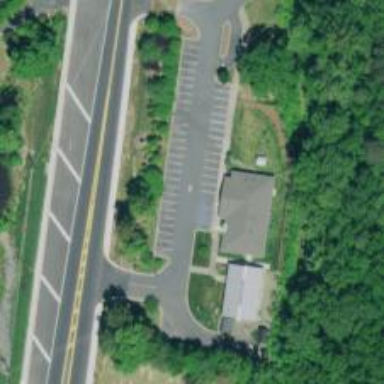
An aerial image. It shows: Veterinary facility.